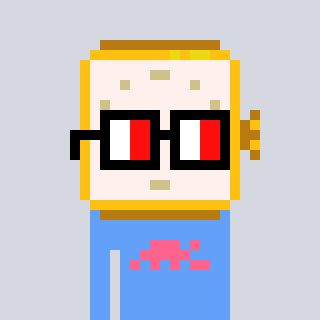
a pixel art character with square glasses with black frames and red eyes, a watch-shaped head and a blue-colored body on a cool background